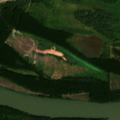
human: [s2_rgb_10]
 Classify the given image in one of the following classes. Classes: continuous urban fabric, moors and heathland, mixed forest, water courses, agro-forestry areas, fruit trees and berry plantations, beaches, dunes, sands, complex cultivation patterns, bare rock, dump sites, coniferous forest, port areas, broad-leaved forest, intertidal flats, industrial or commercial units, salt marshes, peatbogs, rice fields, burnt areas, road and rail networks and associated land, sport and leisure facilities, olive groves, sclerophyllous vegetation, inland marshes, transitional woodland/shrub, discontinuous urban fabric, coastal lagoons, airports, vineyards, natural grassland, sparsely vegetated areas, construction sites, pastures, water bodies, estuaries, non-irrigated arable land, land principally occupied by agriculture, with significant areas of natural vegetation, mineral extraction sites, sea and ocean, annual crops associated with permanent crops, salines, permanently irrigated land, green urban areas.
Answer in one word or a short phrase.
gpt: broad-leaved forest, transitional woodland/shrub, water courses, water bodies